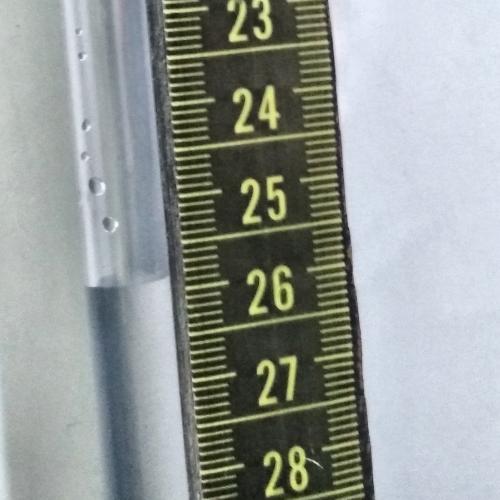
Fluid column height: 25.9 cm